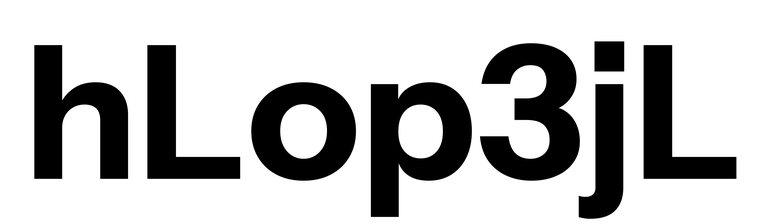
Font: InstrumentSans_Bold